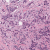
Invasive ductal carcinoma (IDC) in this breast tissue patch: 1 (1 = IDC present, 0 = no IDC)